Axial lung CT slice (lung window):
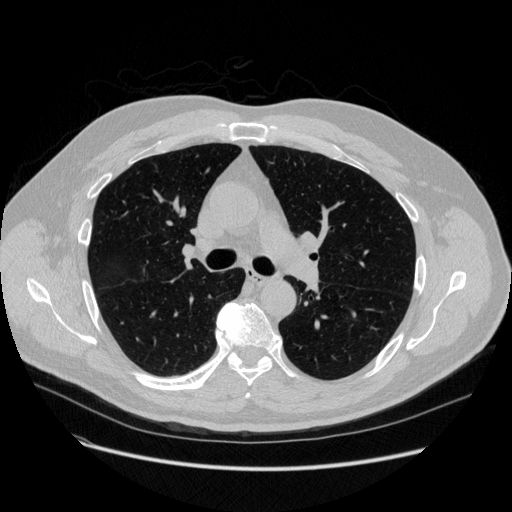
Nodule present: no